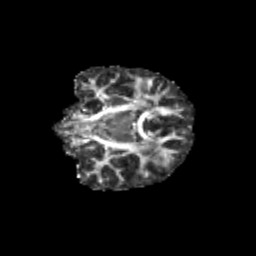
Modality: FA
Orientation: coronal
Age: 11
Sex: female
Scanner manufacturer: siemens
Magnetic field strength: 3 T
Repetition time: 3.8 s
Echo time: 0.07 s